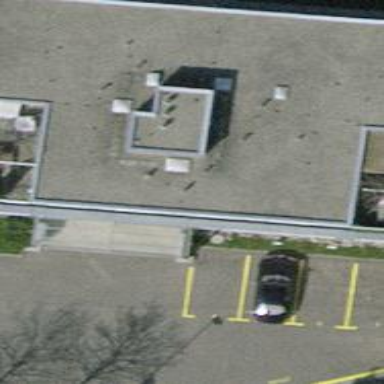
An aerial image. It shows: Commercial building.